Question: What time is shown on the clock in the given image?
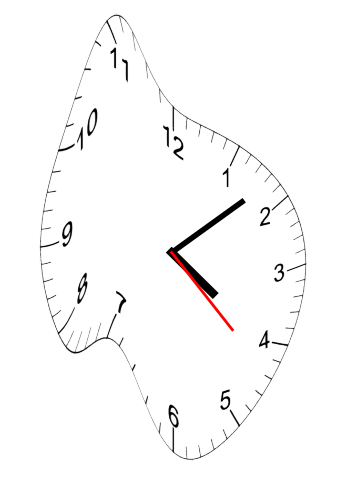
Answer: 04:08:22